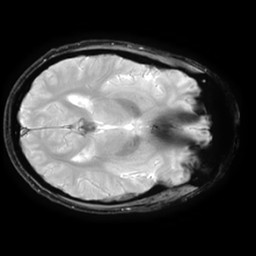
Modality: T2starw
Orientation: axial
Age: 29
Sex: male
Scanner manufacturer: ge
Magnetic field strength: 3 T
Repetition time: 0.65 s
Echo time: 0.02 s